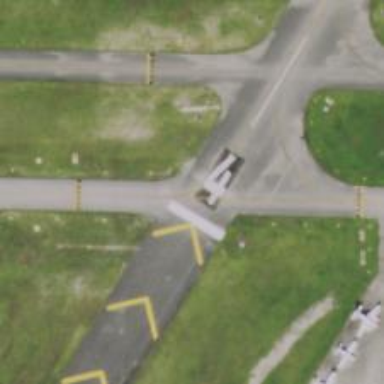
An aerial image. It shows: View of taxiway at the airport.